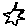
Label: star